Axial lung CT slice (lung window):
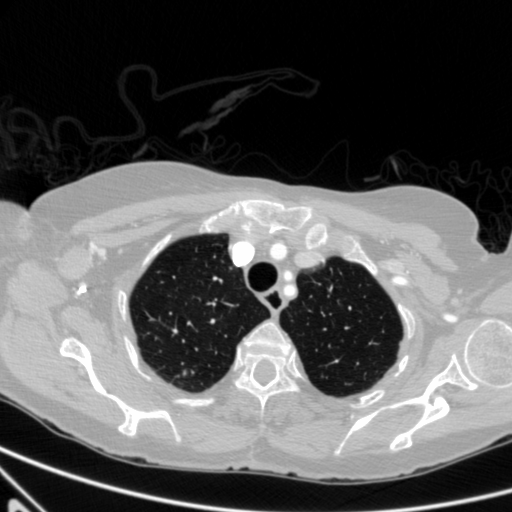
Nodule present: yes
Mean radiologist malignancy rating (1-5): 2.667